Here is a 2-D grayscale rendering of raw bearing vibration samples (signal-to-image). Diagnose the bearing from this image, choosing from: normal, inner_race, outer_race, ball.
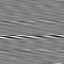
Answer: outer_race